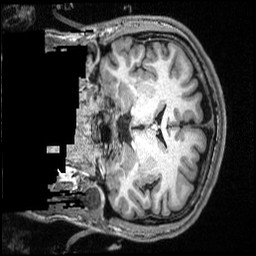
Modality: T1w
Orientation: coronal
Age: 26
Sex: male
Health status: ill
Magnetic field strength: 3 T
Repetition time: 2.53 s
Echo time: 0.00331 s